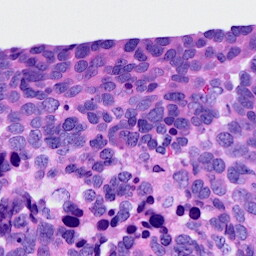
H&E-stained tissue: Ovarian